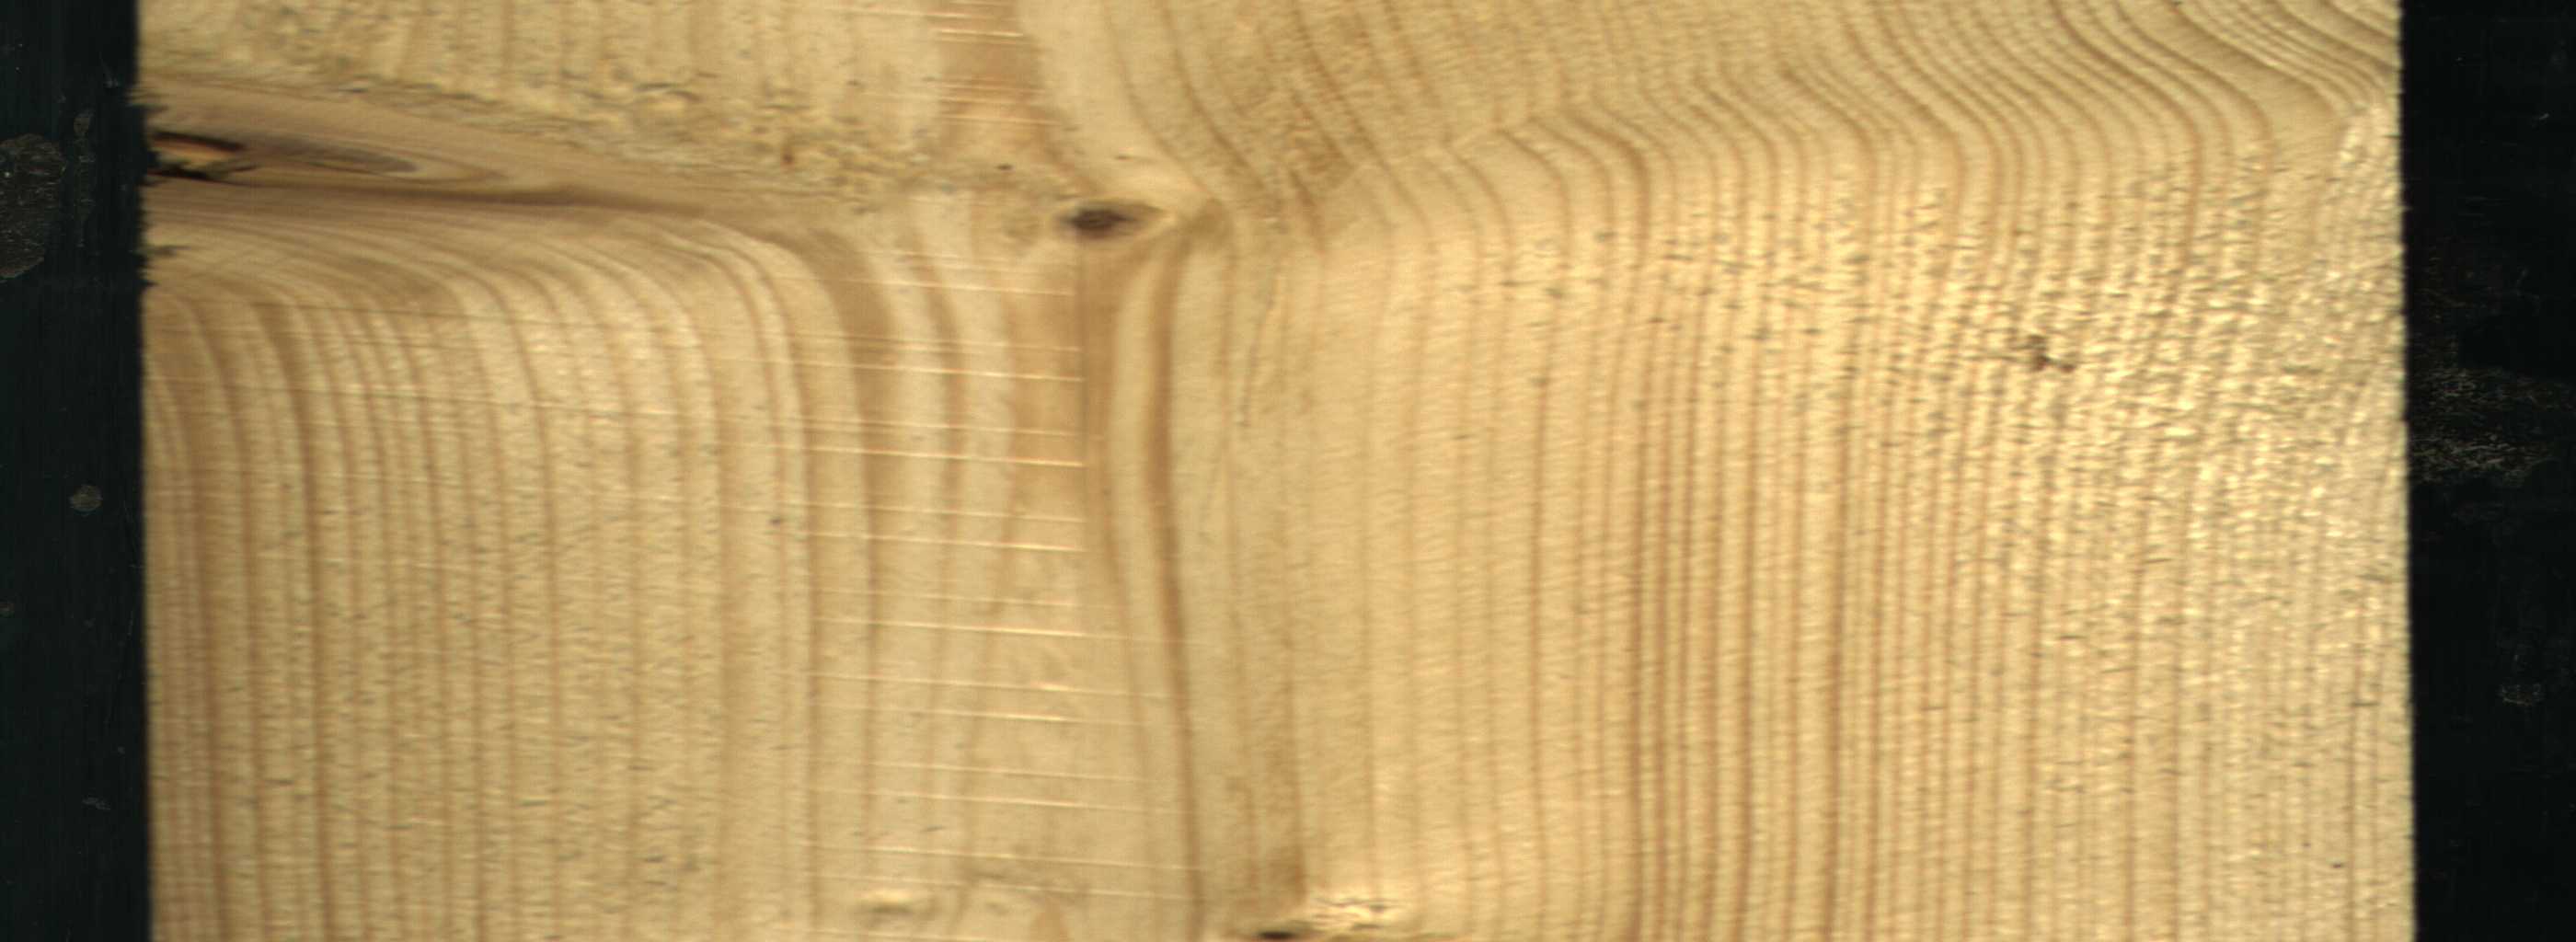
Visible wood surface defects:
knot_with_crack
Dead_Knot
Live_Knot